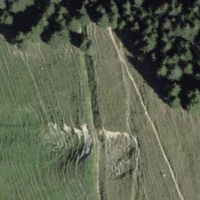
EUNIS habitat code: 23
Species observed at this site:
Calluna vulgaris